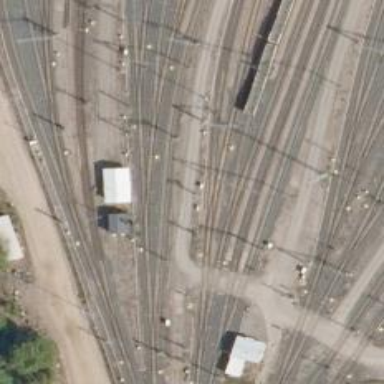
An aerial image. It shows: Rail yard with electrified contact lines for the railway.